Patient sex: M
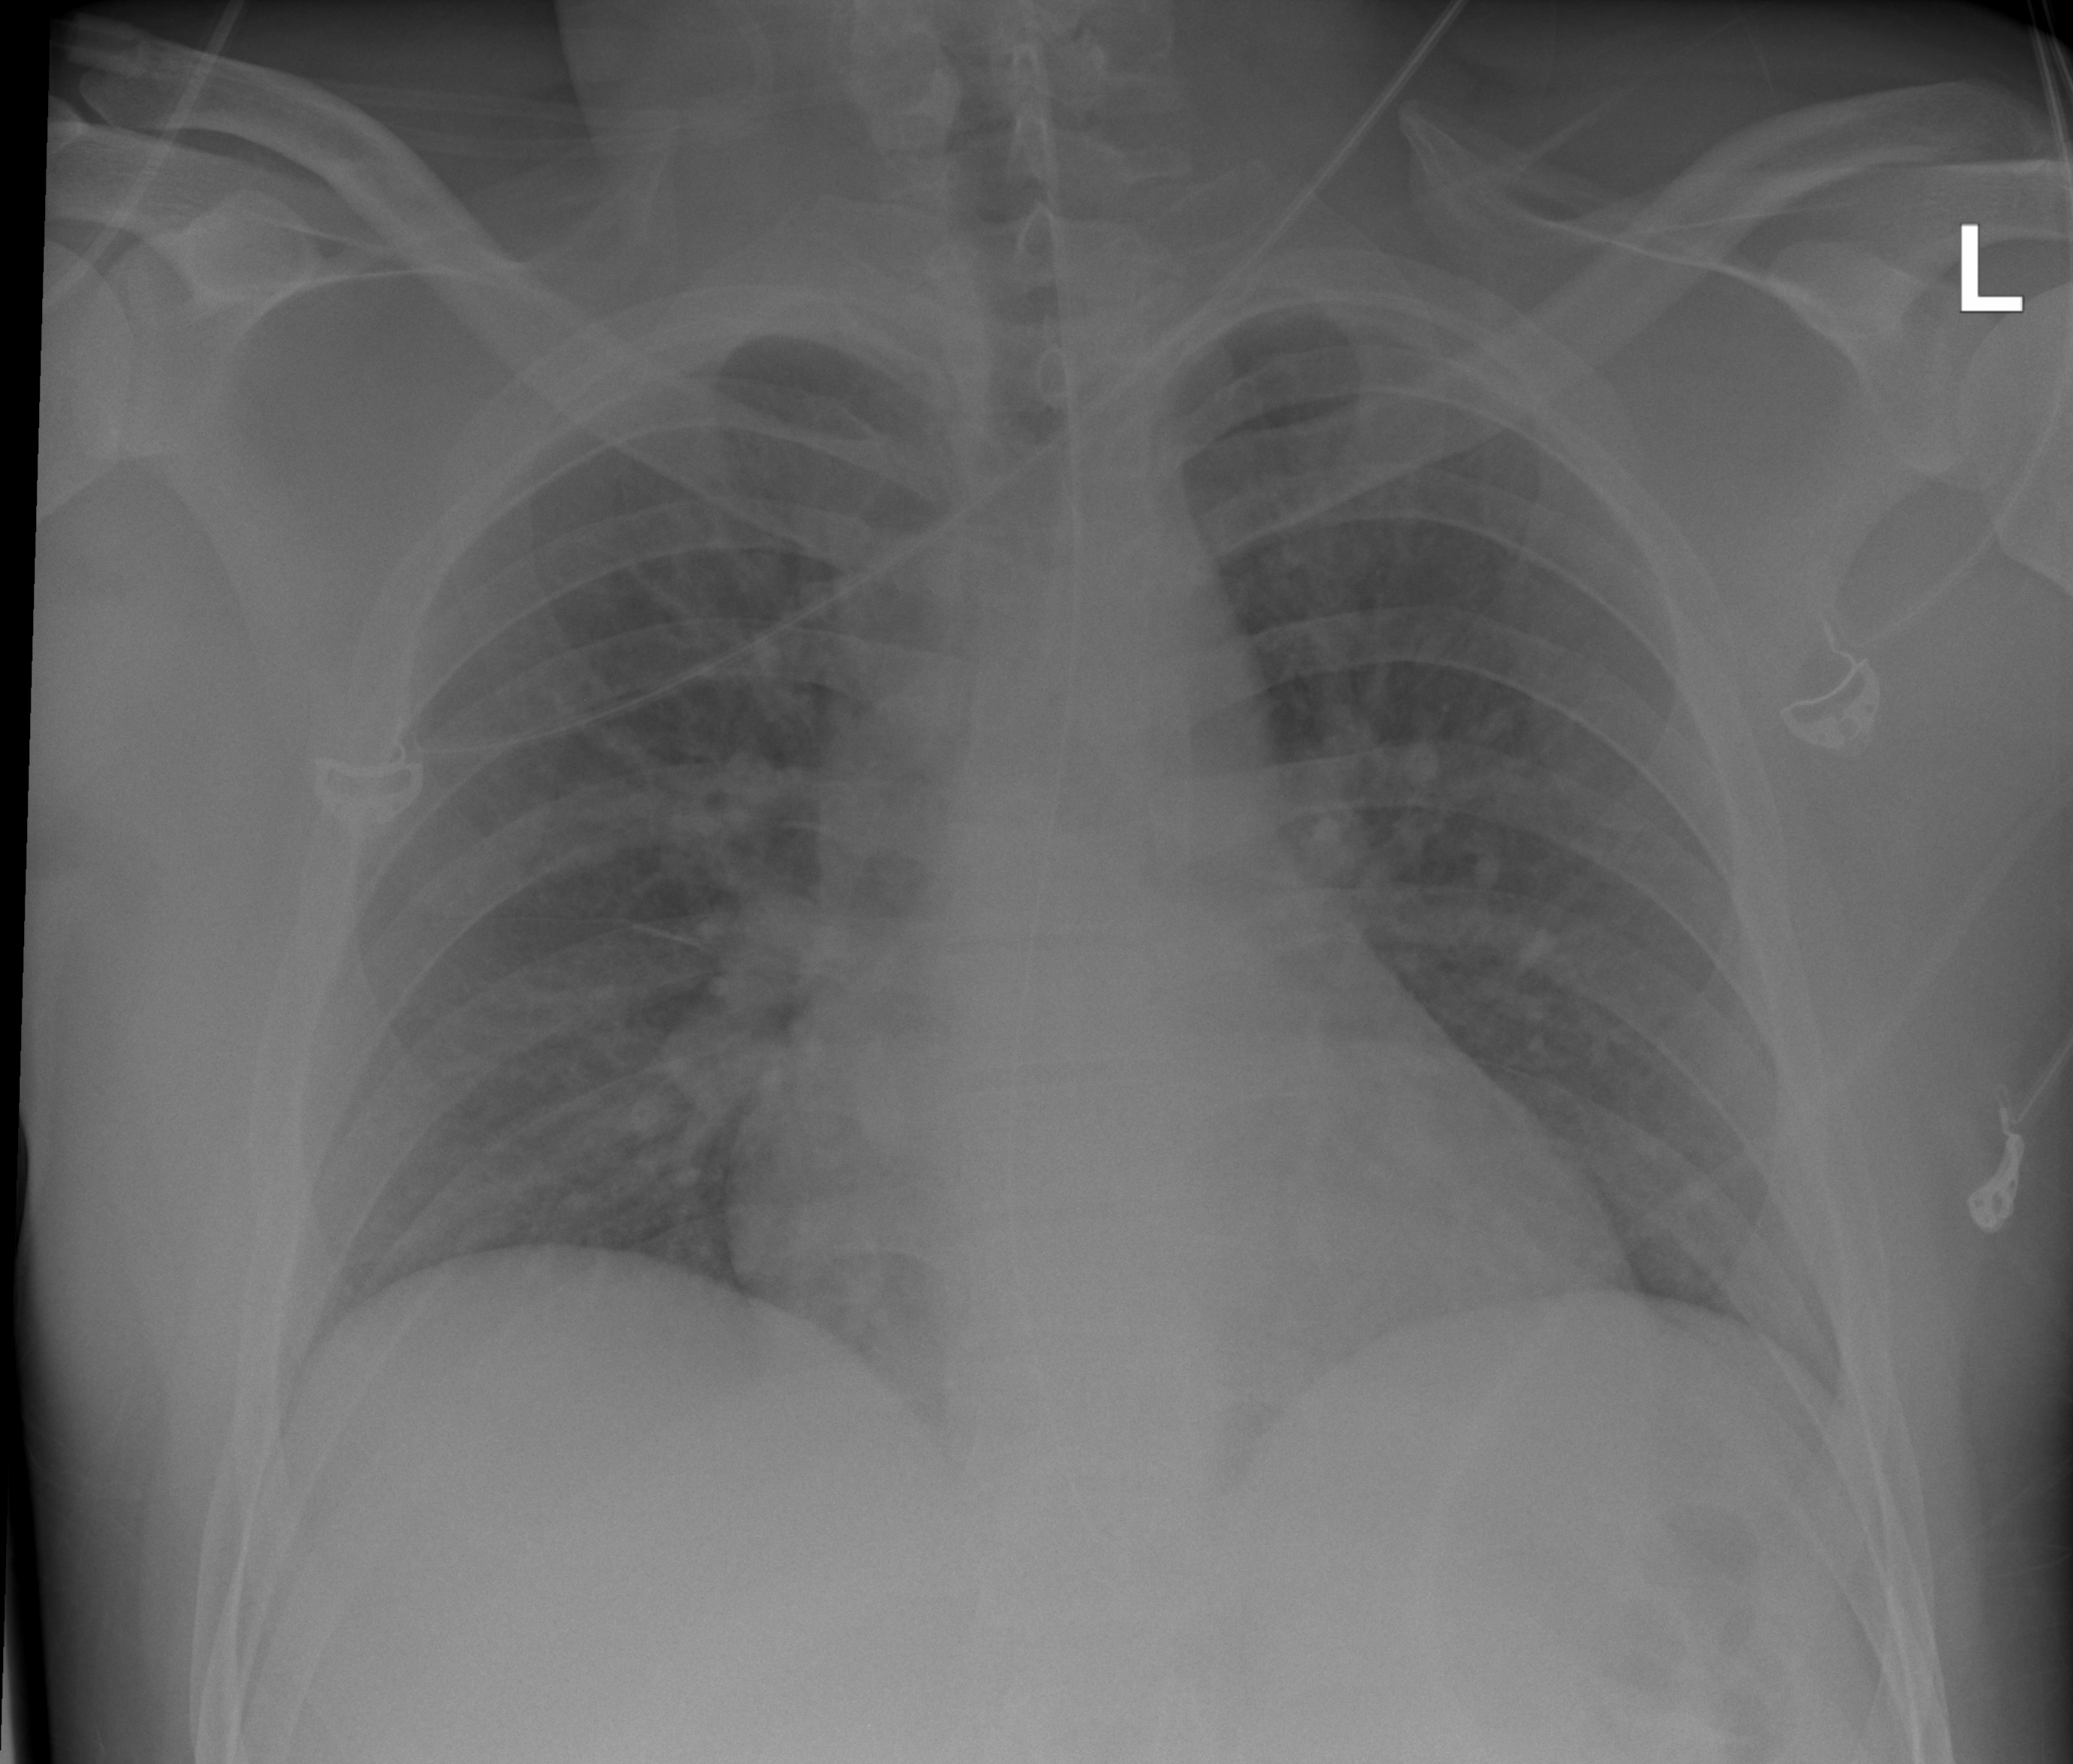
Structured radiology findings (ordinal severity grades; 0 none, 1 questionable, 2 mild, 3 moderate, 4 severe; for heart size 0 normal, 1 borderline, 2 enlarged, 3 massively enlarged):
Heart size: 2
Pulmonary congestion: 2
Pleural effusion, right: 0
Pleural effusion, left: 0
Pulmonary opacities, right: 1
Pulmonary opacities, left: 0
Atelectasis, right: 0
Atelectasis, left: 0